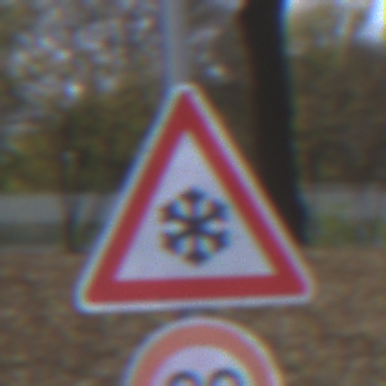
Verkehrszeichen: SchneeOderEisglaette
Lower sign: Geschwindigkeit90
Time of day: MorningAfternoon
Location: Outdoor (Urban)
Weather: Overcast
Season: NotSpecified
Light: Natural